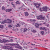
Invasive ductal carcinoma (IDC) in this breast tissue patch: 0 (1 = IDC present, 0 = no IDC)